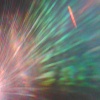
Label: sunburn